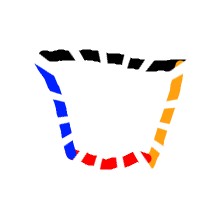
Shape: trapezoid